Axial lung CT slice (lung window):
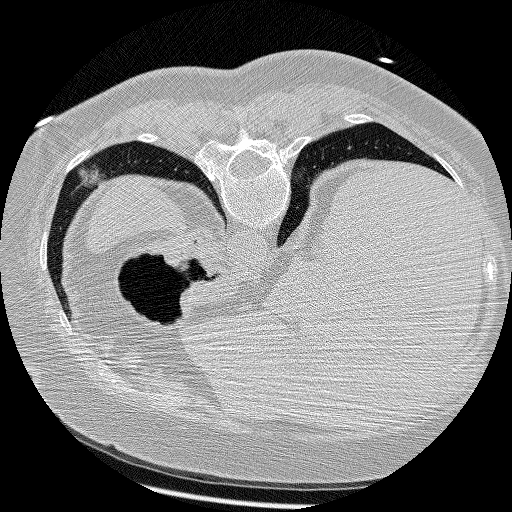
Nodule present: yes
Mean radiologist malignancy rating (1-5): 4.5